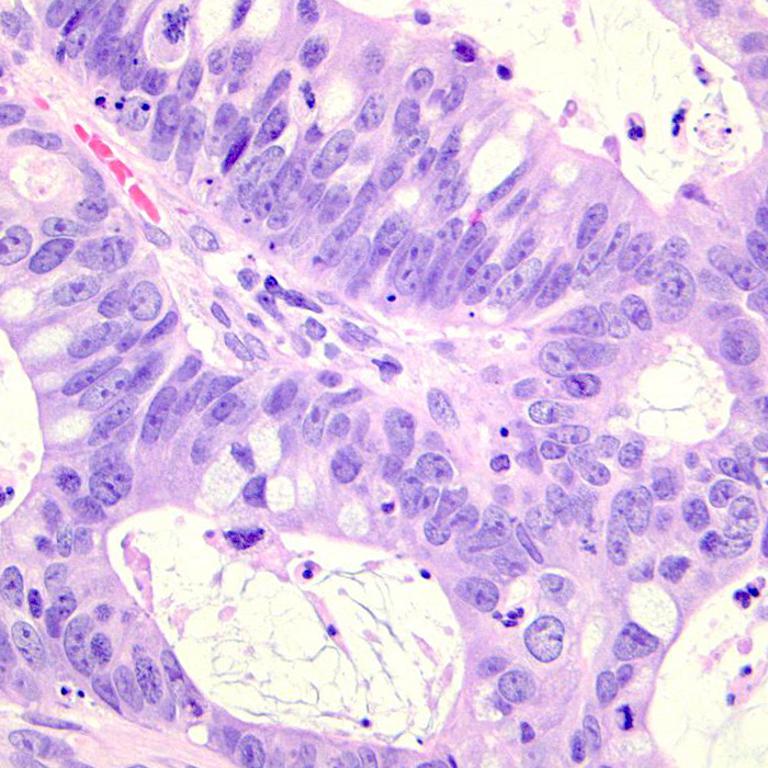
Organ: colon
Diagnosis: adenocarcinomas